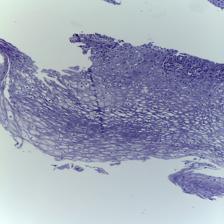
Diagnosis: OSCC